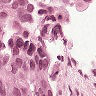
Metastatic tissue present: yes